Interaction volume radius: 10 \u00c5
Interaction volume height: 25 \u00c5
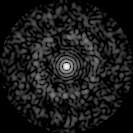
Disorder parameter: 0.8356